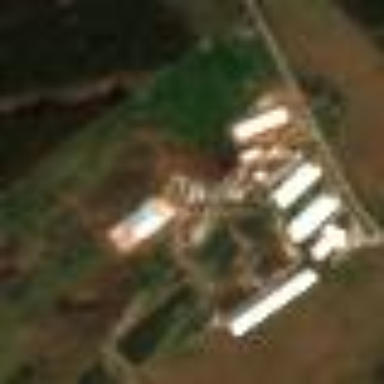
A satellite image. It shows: Dairy farmyard.